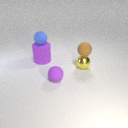
small purple rubber sphere in front of small yellow metal sphere